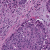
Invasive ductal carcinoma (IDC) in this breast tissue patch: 1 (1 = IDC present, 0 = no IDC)